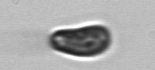
Label: Pseudochattonella_farcimen